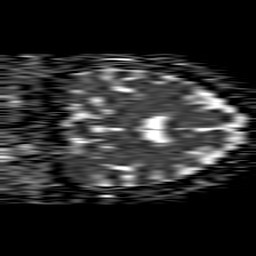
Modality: ADC
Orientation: coronal
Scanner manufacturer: philips
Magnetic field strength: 1.5 T
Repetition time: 4.6 s
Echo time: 0.08631 s